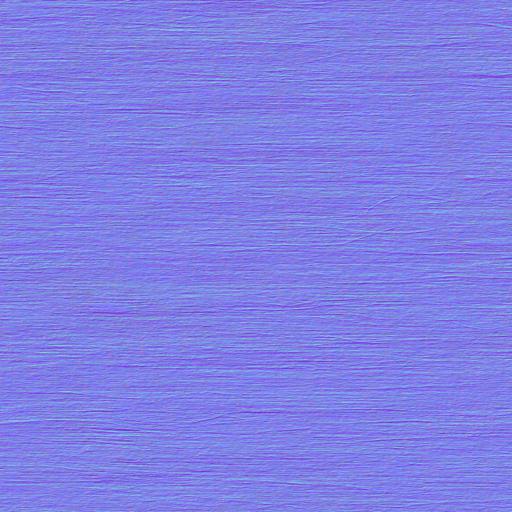
wood